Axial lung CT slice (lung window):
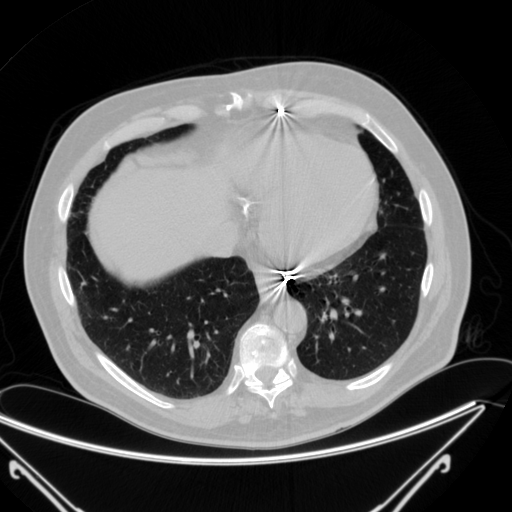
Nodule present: no